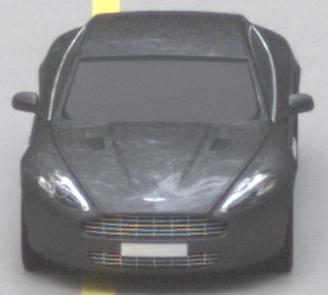
Make: Aston Martin
Model: Rapide
Detailed model: Rapide
Model produced from: 2010/03
Model produced until: 2013/07
Doors: 5
Color: gray
Road condition: dry road
Daytime: sunrise or sunset
Contrast: medium contrast